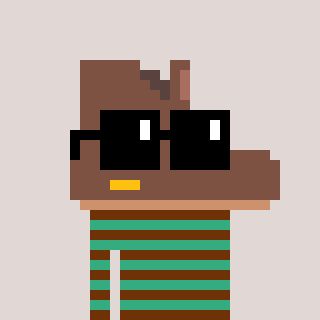
a pixel art character with square black sunglasses, a boot-shaped head and a teal-colored body on a warm background